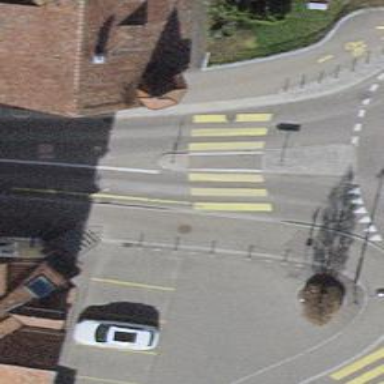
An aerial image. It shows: Crossing on footway.